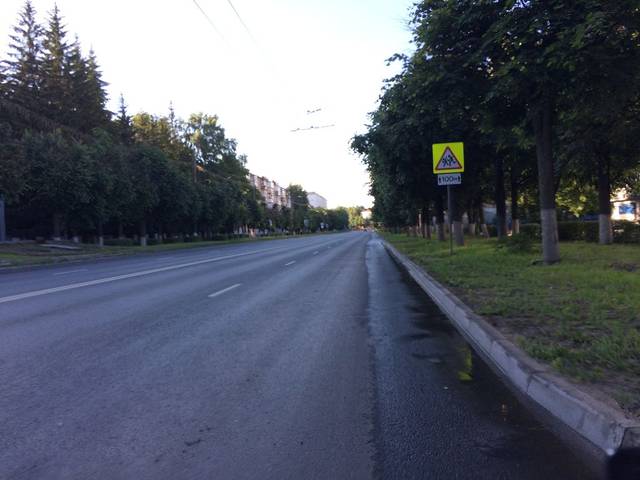
Region: Russia
Coordinates: 56.636, 47.875